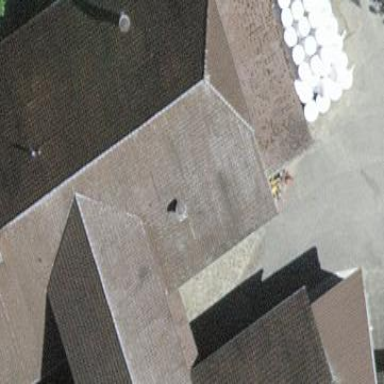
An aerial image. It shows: Farm building.